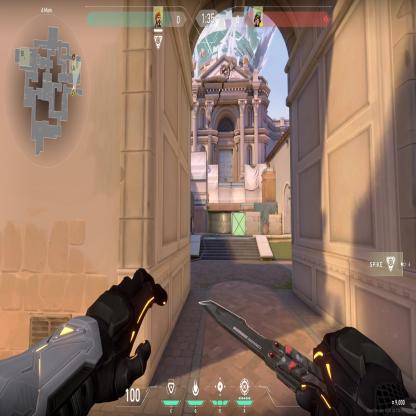
Label: enemy